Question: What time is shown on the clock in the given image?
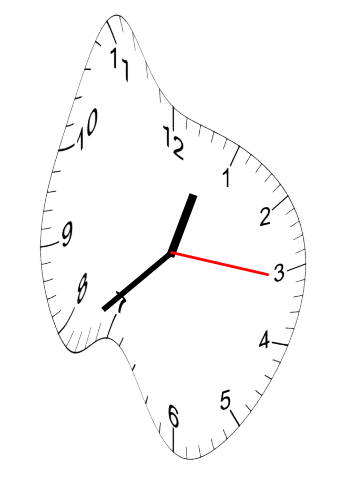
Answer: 12:38:16